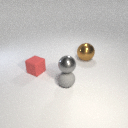
small red rubber cube behind small gray rubber sphere